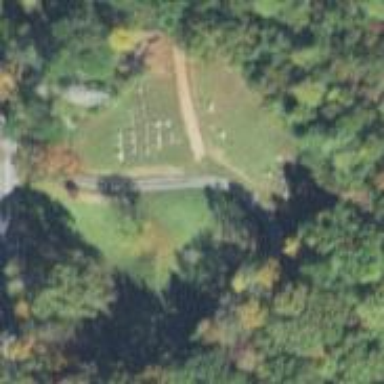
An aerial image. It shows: Cemetery.